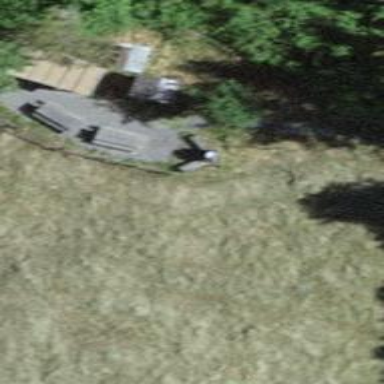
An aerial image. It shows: Picnic site for tourists.